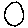
Label: circle